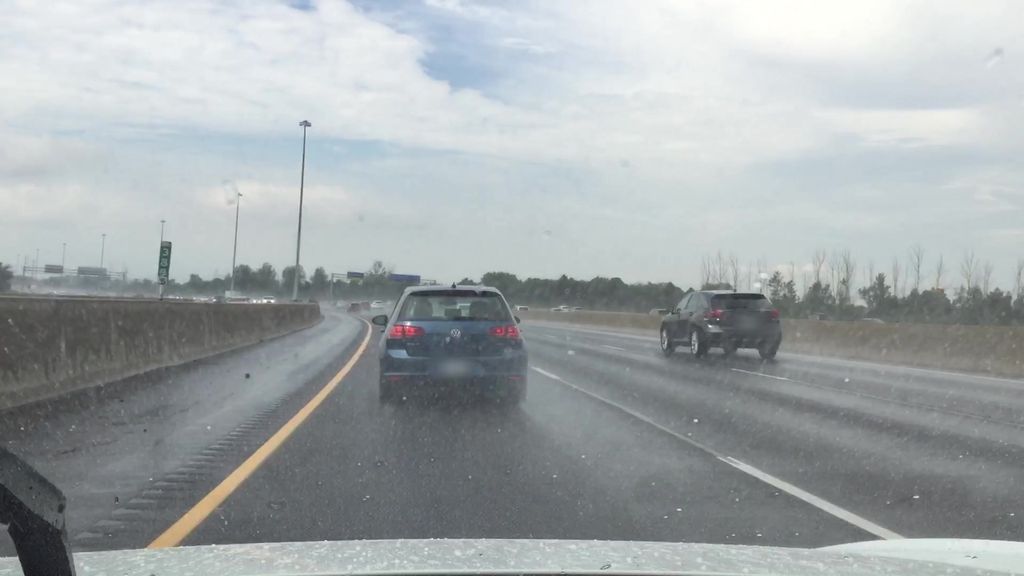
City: toronto